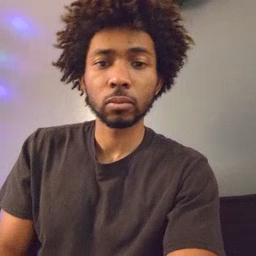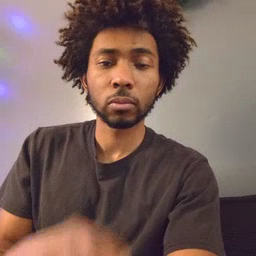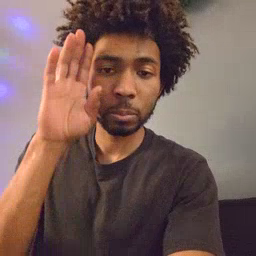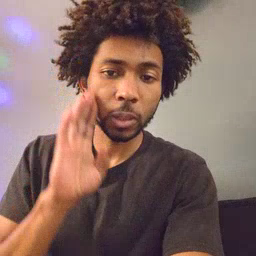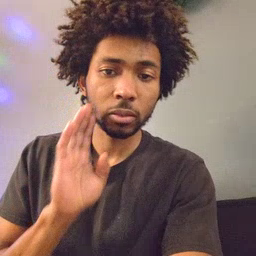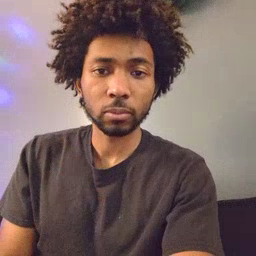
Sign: brown